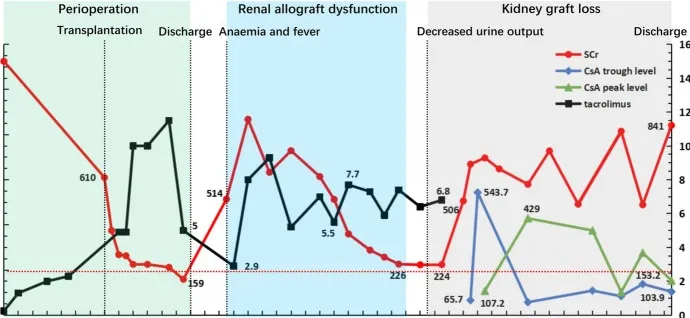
Clinical course of the patient. Graft function and fluctuation of immunosuppressant concentration before and after transplantation. The green square indicates the patient's first hospitalization and discharge with good recovery of graft function (with serum creatinine (SCr) rapidly declining to 200 mumol/L within 10 days post-transplantation). The blue square indicates that the patient was readmitted for treatment due to HPV-B19 infection and aTCMR, after which the patient improved following a series of treatments. The gray square indicates the patient's injury of graft function following a fierce anti-blood group antibody-mediated acute humoral rejection until the graft was lost and the patient was discharged again after resuming regular hemodialysis therapy.
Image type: pathology (masson_trichrome)